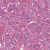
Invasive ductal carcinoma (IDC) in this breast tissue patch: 1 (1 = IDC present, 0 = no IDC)